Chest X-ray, AP view. Patient: 25 years old, sex M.
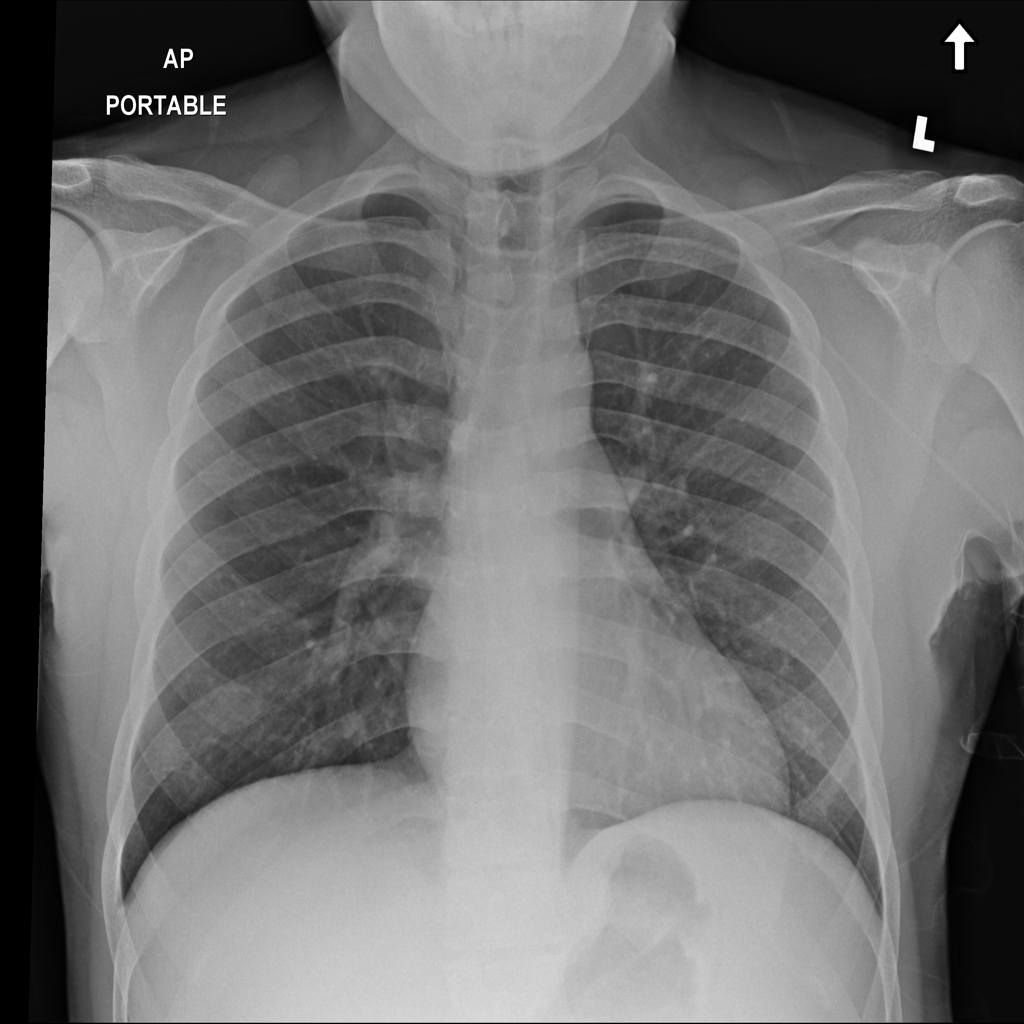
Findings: No Finding